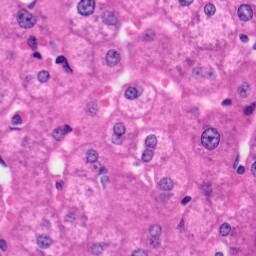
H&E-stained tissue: Liver